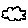
Label: cloud